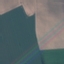
Land use / land cover class: AnnualCrop